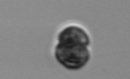
Label: Dinophyceae